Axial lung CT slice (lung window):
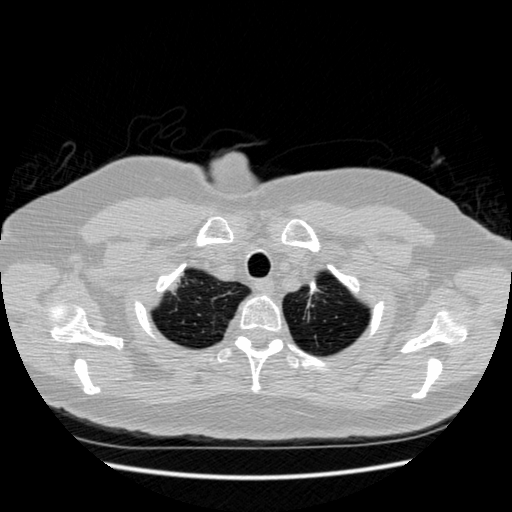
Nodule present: no